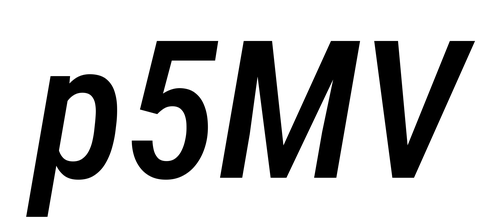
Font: Roboto-Italic_Condensed_Medium_Italic